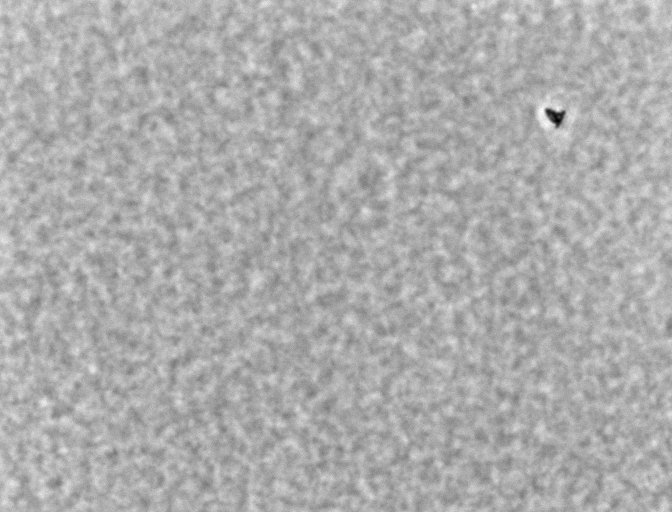
Listeria innocua